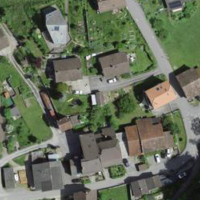
EUNIS habitat code: 52
Species observed at this site:
Circaea lutetiana